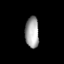
Tissue: lung
Cell type: Endothelial cells
Senescence score: 0.6635
Nuclear area (px): 423
Mean DAPI intensity: 162.201